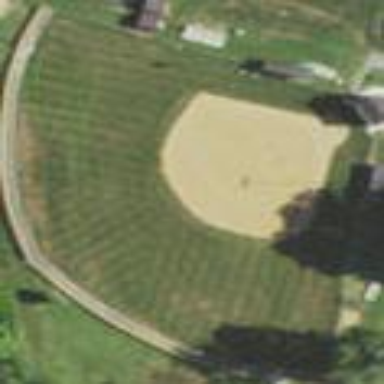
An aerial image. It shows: Baseball pitch for leisure land.